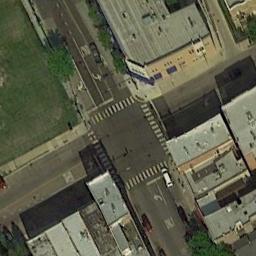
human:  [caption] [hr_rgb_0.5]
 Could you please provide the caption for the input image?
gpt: There is no traffic above the intersection .

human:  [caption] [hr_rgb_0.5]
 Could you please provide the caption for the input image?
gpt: There are many different shapes of buildings beside the intersection .

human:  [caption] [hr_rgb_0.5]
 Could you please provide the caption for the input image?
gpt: There are several moving vehicles on the road at the intersection, With many buildings and some trees around the intersection .

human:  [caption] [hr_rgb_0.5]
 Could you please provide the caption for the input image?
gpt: An intersection with sparse traffic is between some buildings and a green area .

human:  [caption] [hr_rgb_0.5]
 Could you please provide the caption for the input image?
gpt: There are some gray buildings and a green lawn beside the intersection .